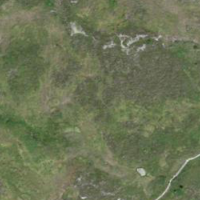
EUNIS habitat code: 23
Species observed at this site:
Lotus corniculatus